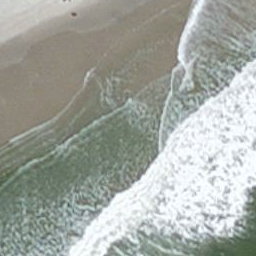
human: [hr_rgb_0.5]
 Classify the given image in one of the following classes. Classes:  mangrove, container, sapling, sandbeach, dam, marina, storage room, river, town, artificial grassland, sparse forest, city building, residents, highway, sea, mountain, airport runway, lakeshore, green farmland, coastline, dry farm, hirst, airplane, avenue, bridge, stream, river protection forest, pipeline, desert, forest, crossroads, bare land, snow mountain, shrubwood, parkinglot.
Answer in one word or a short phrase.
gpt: coastline